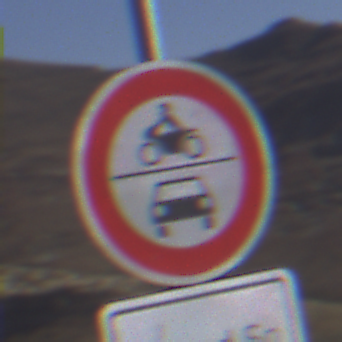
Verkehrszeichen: VerbotKraftfahrzeuge
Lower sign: ZeitangabenMitBeschraenkungAufWochentage8
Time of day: MorningAfternoon
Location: Outdoor (Nature)
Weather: Clear
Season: NotSpecified
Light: Natural